Question: I am making an internal Magento extension where I would like to add a few key figures to the customer overview, i.e. the '/admin/customer/edit/id/XXX' page:

How can that be achieved? I've tried looking in the knowledge base, etc. but the documentation on creating extensions seems to be quite limited.
The Magento version is 1.6.x.
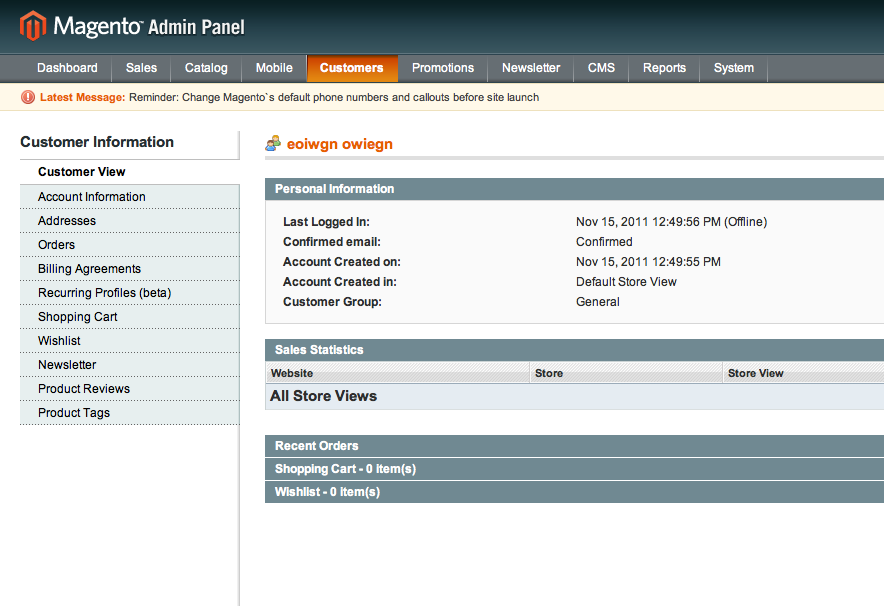
Answer: The fastest way to start a module is with <URL> and to that add the following...
'''
<config>
<!-- ...existing XML here... -->
<adminhtml>
<layout>
<updates>
<your_module_name>
<file>yourmodule.xml</file>
</your_module_name>
</update>
</layout>
</adminhtml>
</config>
'''
That will cause the file 'app/design/adminhtml/default/default/layout/yourmodule.xml' to be loaded, to which you can add a single instruction...
'''
<layout>
<adminhtml_customer_edit>
<reference name="customer_edit_tab_view">
<block type="adminhtml/template" template="your/module/customer/view.phtml" name="your_module_view" />
</reference>
</adminhtml_customer_edit>
</layout>
'''
And will add (last part, I promise) a block to the customer edit page below the existing sections. It will show the contents of 'app/design/adminhtml/default/default/template/your/module/customer/view.phtml' which you must create and fill with HTML, perhaps a bit like this...
'''
<!-- Display a nice header around a box -->
<div class="entry-edit">
<div class="entry-edit-head"><h4><?php echo $this->__('Your Module Info') ?></h4></div>
<fieldset>
Your information will show here.
</fieldset>
</div>
</div>
'''
This way is safe, no upgrades can overwrite your additions because all the file paths will have your module name somewhere in them.